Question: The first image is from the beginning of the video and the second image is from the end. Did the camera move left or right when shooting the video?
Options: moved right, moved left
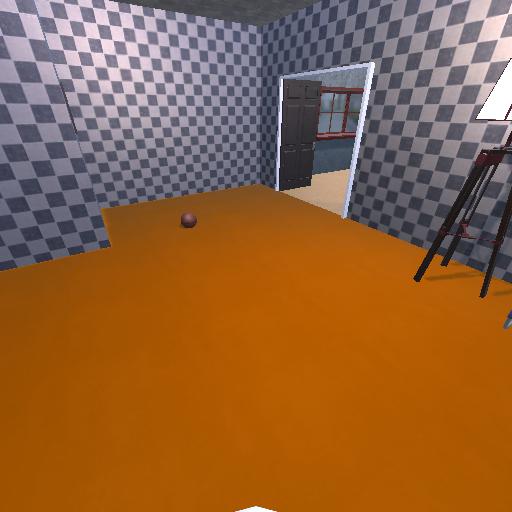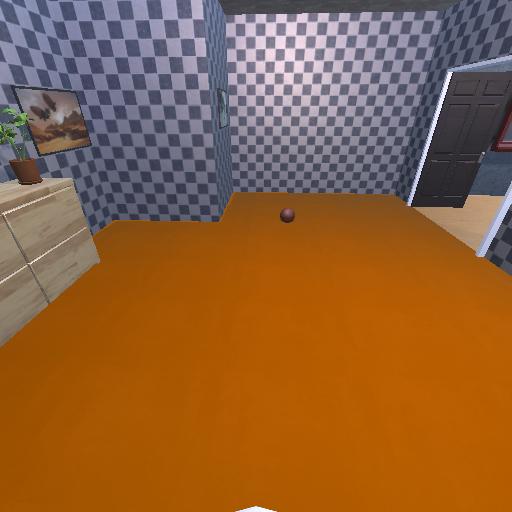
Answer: moved right